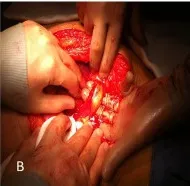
B) Abnormal congenital band (ligament of Treitz) containing inferior mesenteric vein.
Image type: medical_photograph (other_medical_photograph)